Question: There was a problem with the mathematical expression written below:

'''
cin >> value;
dividend = tan(fabs(2*value*value + 5 * value - 31.15))
+ log(fabs(value*value - 2.5)) / log(5.0);
divider = pow(fabs(pow(sin(value*value*value), 2)
+ fabs(0.33*(log(fabs(value*value - 2.5) / log(5.0))))), 1 / 5.0);
result = dividend / divider;
'''
Result is an invalid value. What could be the problem?
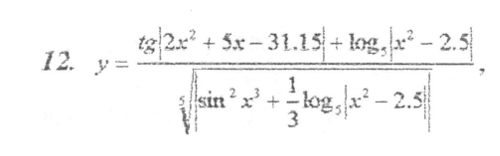
Answer: Although you have balanced parentheses for the denominator, or 'divider' if you wish, they are not correctly placed. As Yves Daoust observed, you misplaced the division by 'log(5.0)'.
Spacing out the subexpression and parenthesization on different lines should help you see this:
'''
pow(
fabs(
pow(sin(value*value*value), 2)
+ fabs(
0.33 * (
log( fabs(value*value - 2.5) / log(5.0) )
)
)
)
, 1 / 5.0);
'''
Also, why represent one-third by 0.33, unless you are really casual about precision? A division by 3 would be portable...